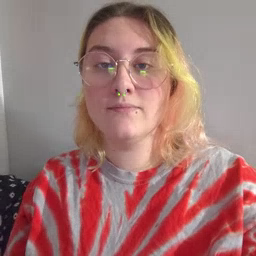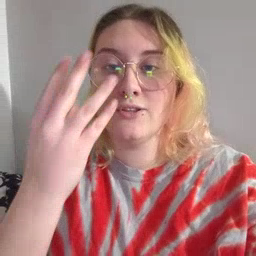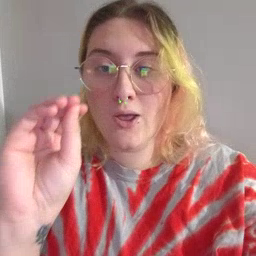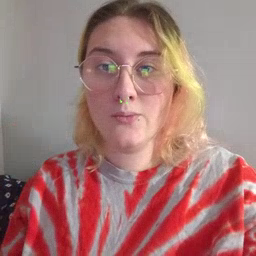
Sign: go